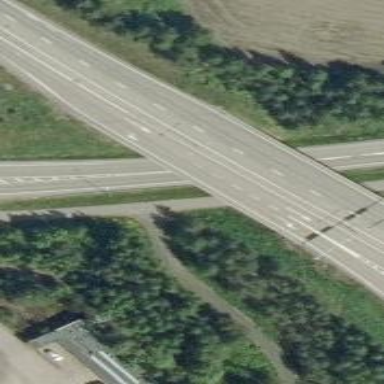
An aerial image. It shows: Asphalt motorway.